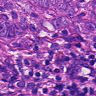
Metastatic tissue present: yes